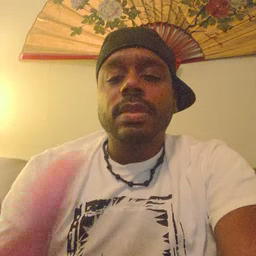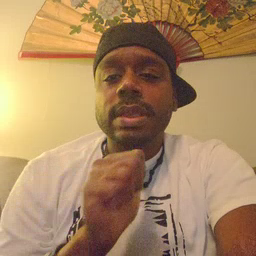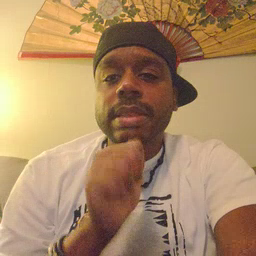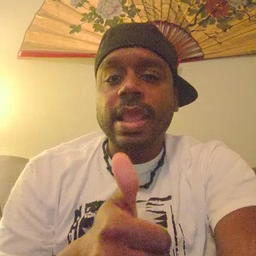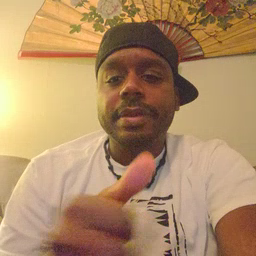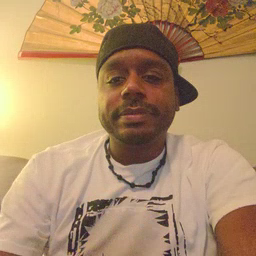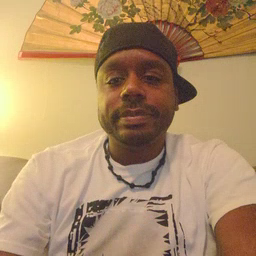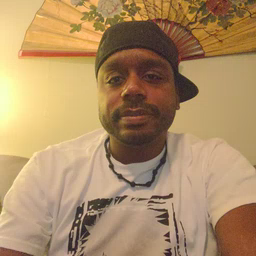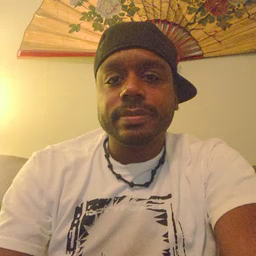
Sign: not